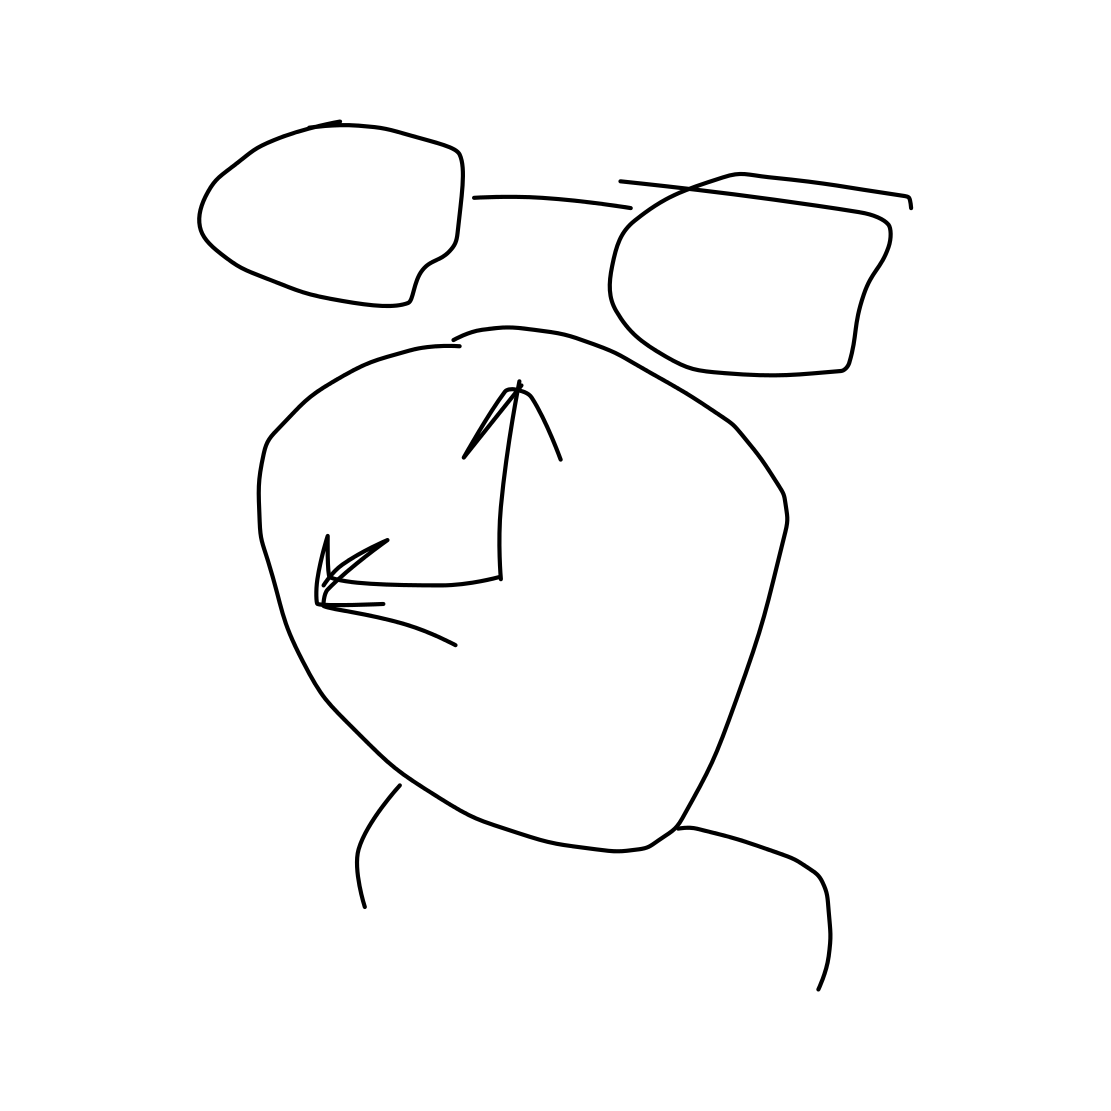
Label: alarm clock